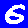
Digit: 6